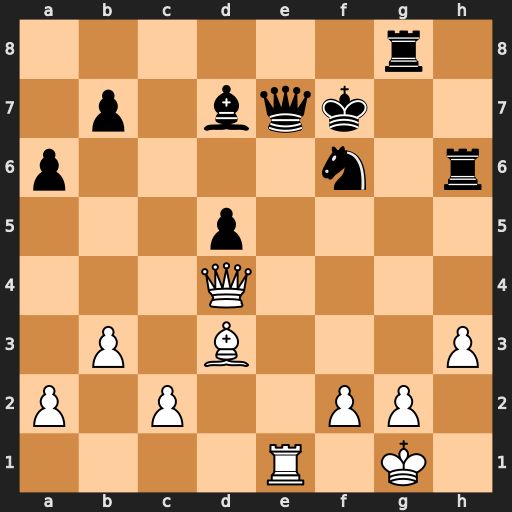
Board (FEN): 6r1/1p1bqk2/p4n1r/3p4/3Q4/1P1B3P/P1P2PP1/4R1K1
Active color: w
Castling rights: -
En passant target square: -
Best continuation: Rxe7+ Kxe7 Qe3+ Kf7 Qxh6